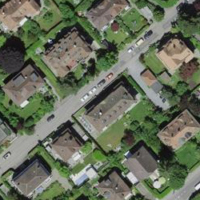
EUNIS habitat code: 55
Species observed at this site:
Symphoricarpos albus